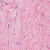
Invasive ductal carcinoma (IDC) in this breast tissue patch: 0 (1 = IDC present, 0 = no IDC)